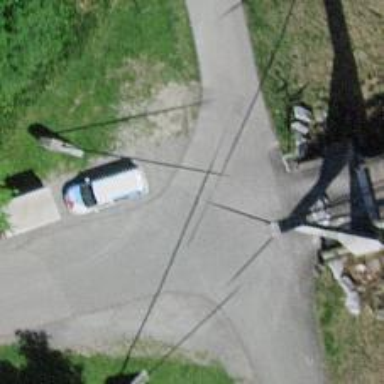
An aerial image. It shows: Footway along the road.